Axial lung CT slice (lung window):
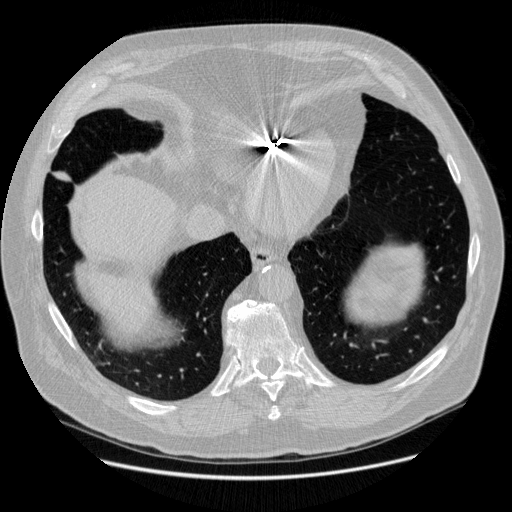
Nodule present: no